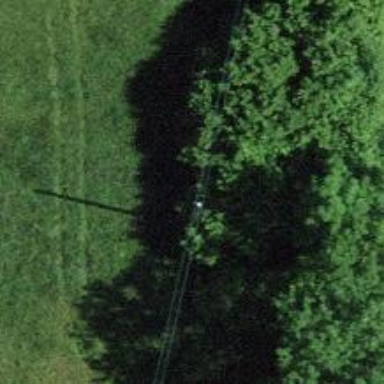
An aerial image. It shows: Power pole.